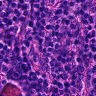
Metastatic tissue present: no